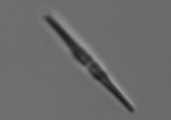
Label: pennate